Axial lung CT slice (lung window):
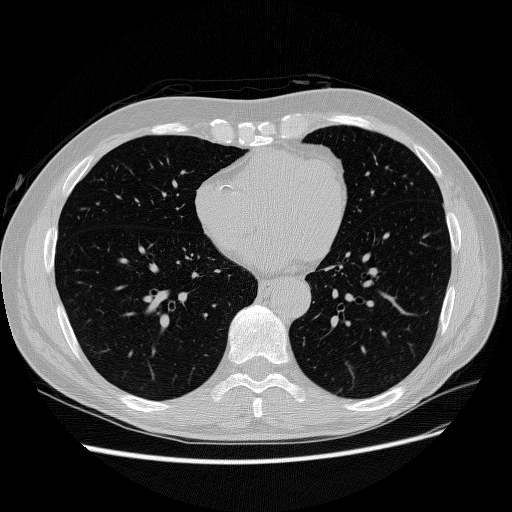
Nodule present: no